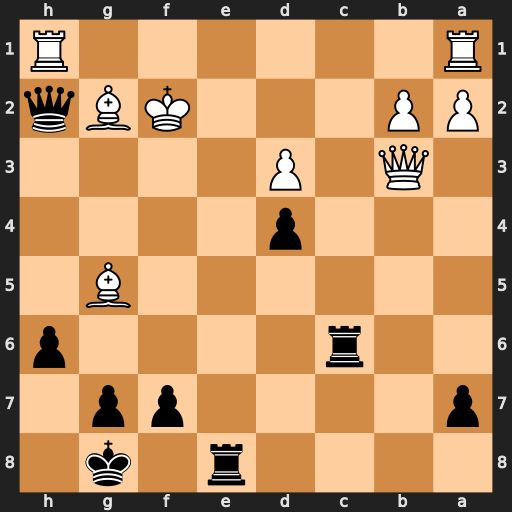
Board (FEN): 4r1k1/p4pp1/2r4p/6B1/3p4/1Q1P4/PP3KBq/R6R
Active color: b
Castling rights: -
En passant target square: -
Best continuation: Re2+ Kxe2 Qxg2+